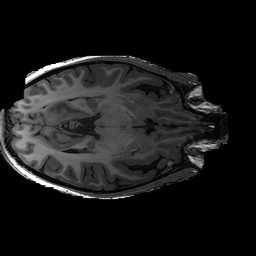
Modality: T1w
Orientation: axial
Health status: ill
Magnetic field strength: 3 T